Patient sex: M
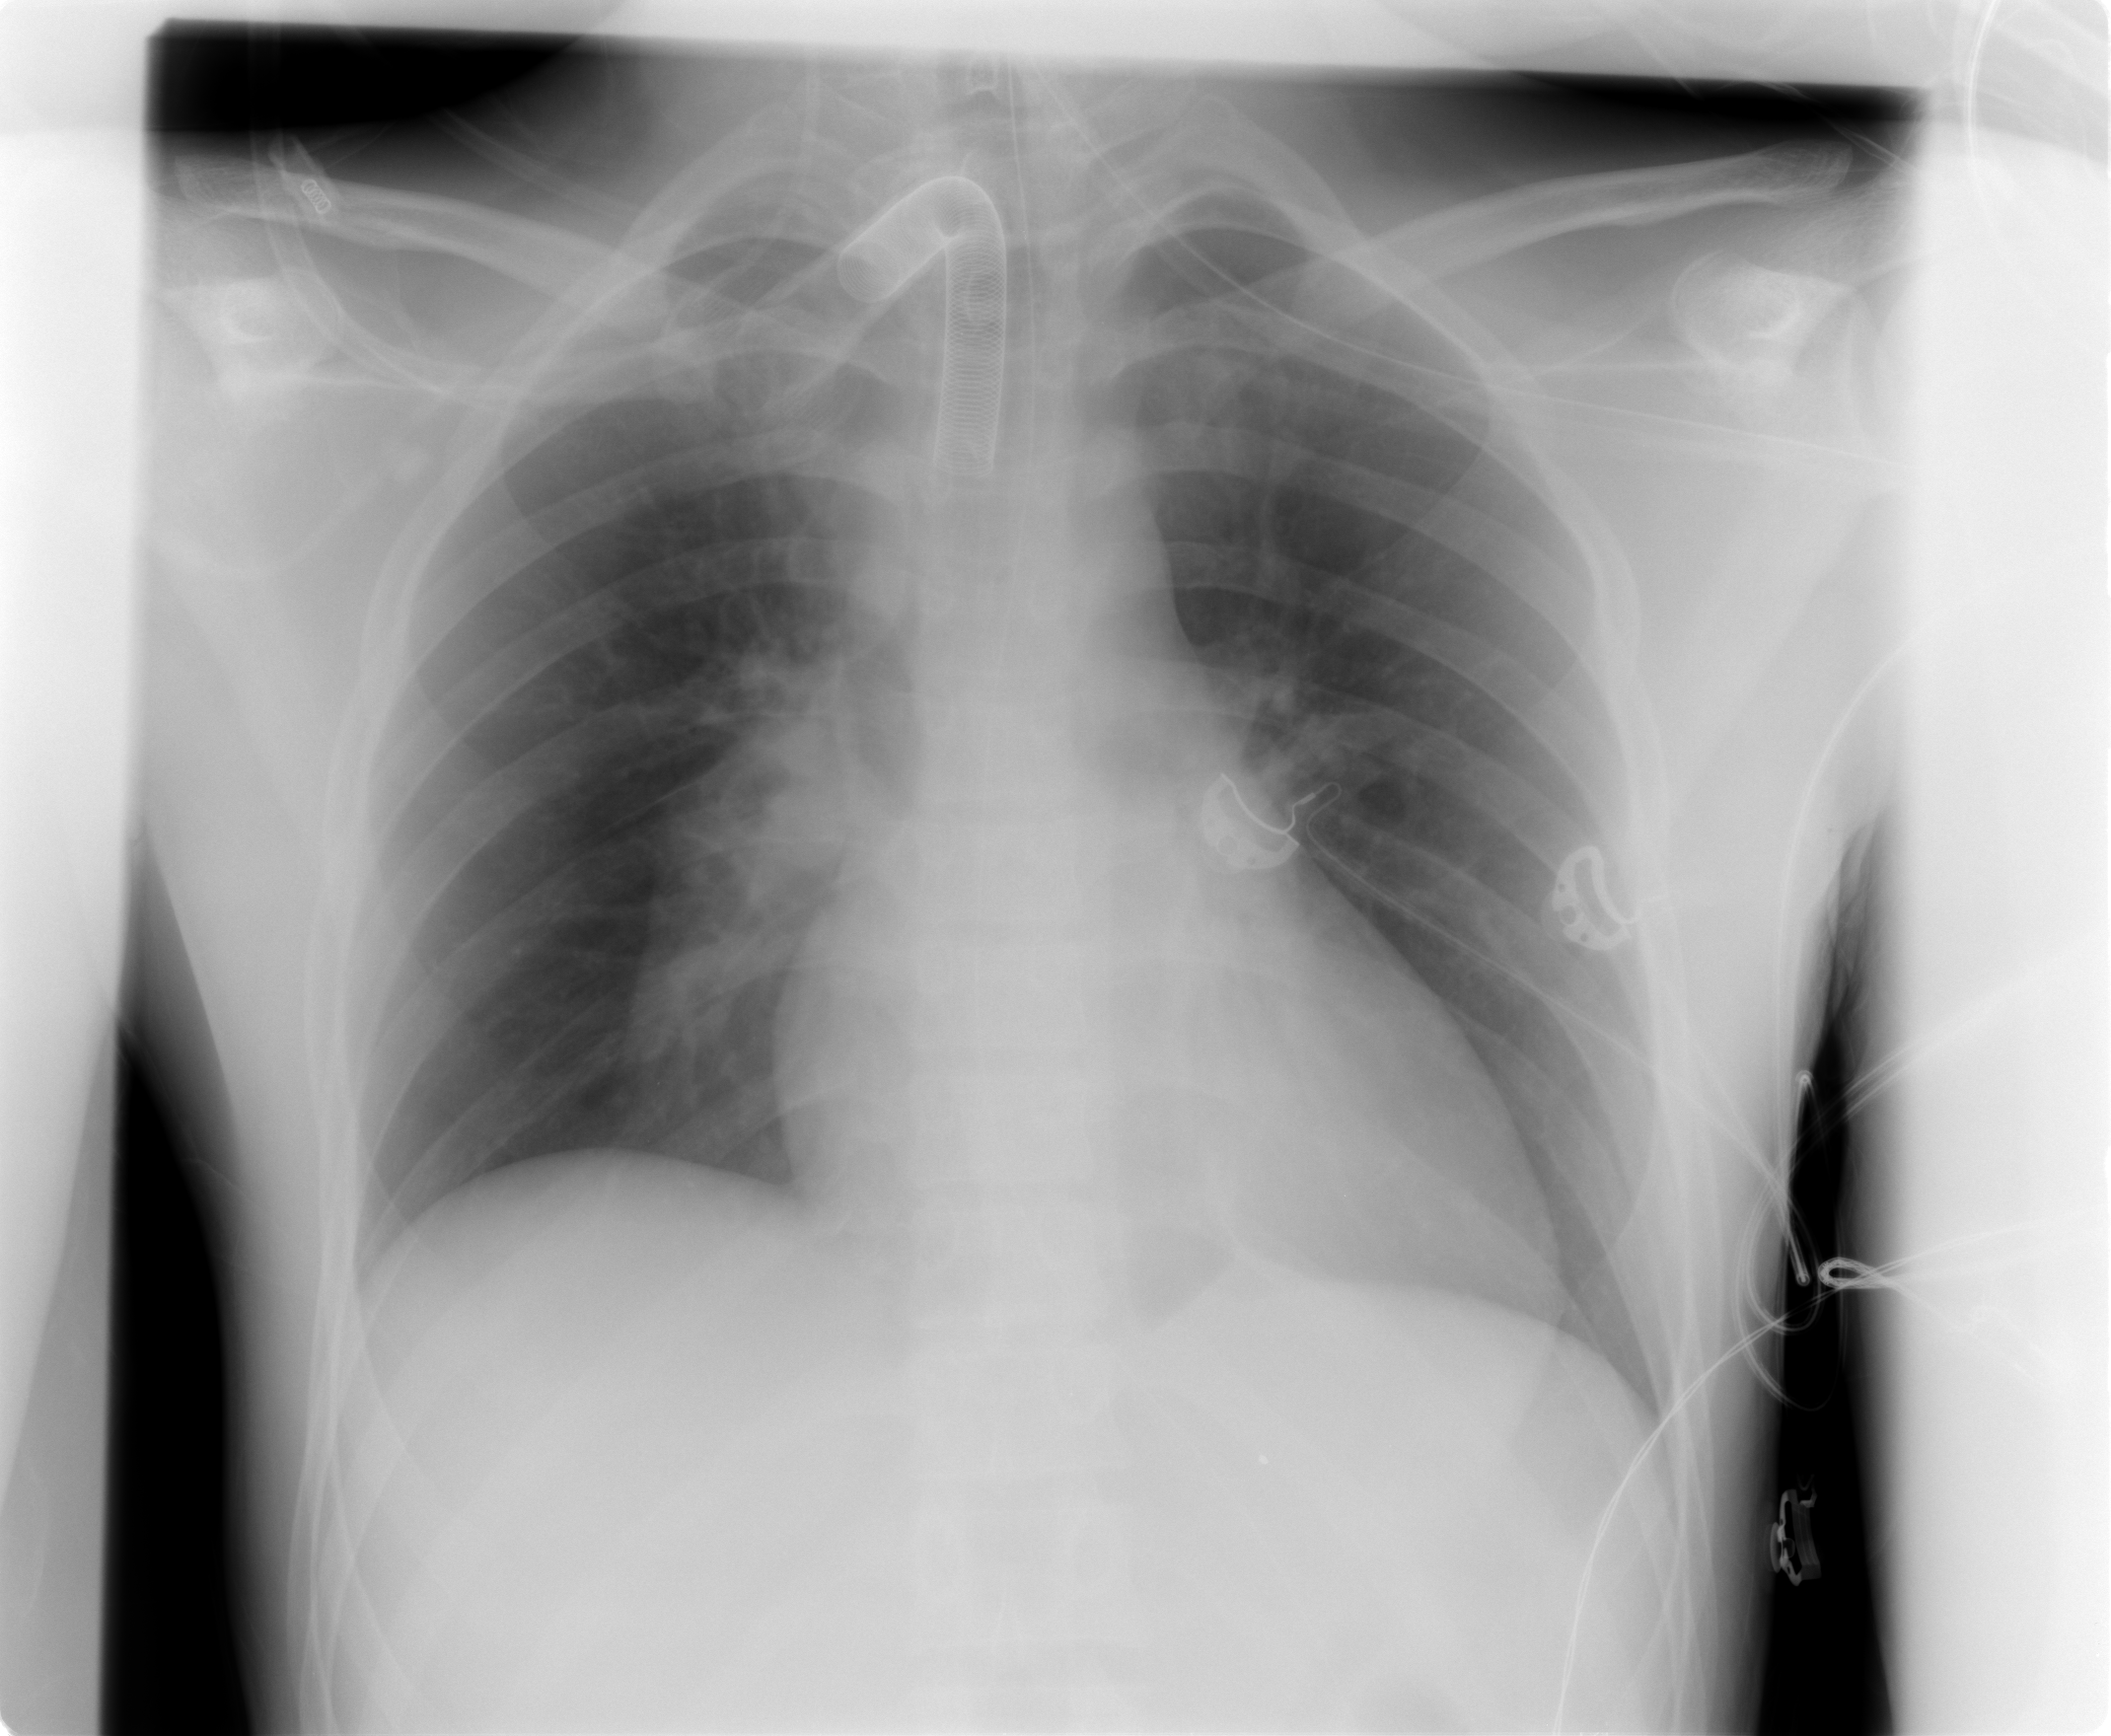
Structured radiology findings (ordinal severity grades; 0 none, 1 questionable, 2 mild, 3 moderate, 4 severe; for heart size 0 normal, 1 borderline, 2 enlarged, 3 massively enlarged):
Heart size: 1
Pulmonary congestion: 0
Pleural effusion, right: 0
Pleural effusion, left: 0
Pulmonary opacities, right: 1
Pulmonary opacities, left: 0
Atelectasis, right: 1
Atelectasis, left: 0